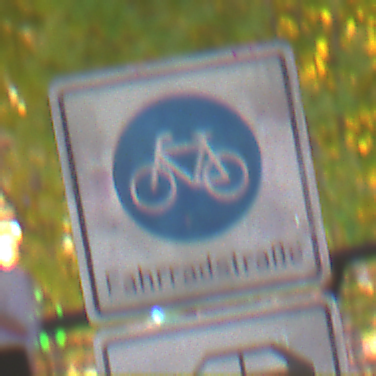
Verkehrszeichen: BeginnFahrradstrasse
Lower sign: MehrspurigeFahrzeugeFrei1
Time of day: Night
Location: Outdoor (Urban)
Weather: PartlyCloudy
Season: NotSpecified
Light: Natural